Question: What is the reading of the measurement in the image?
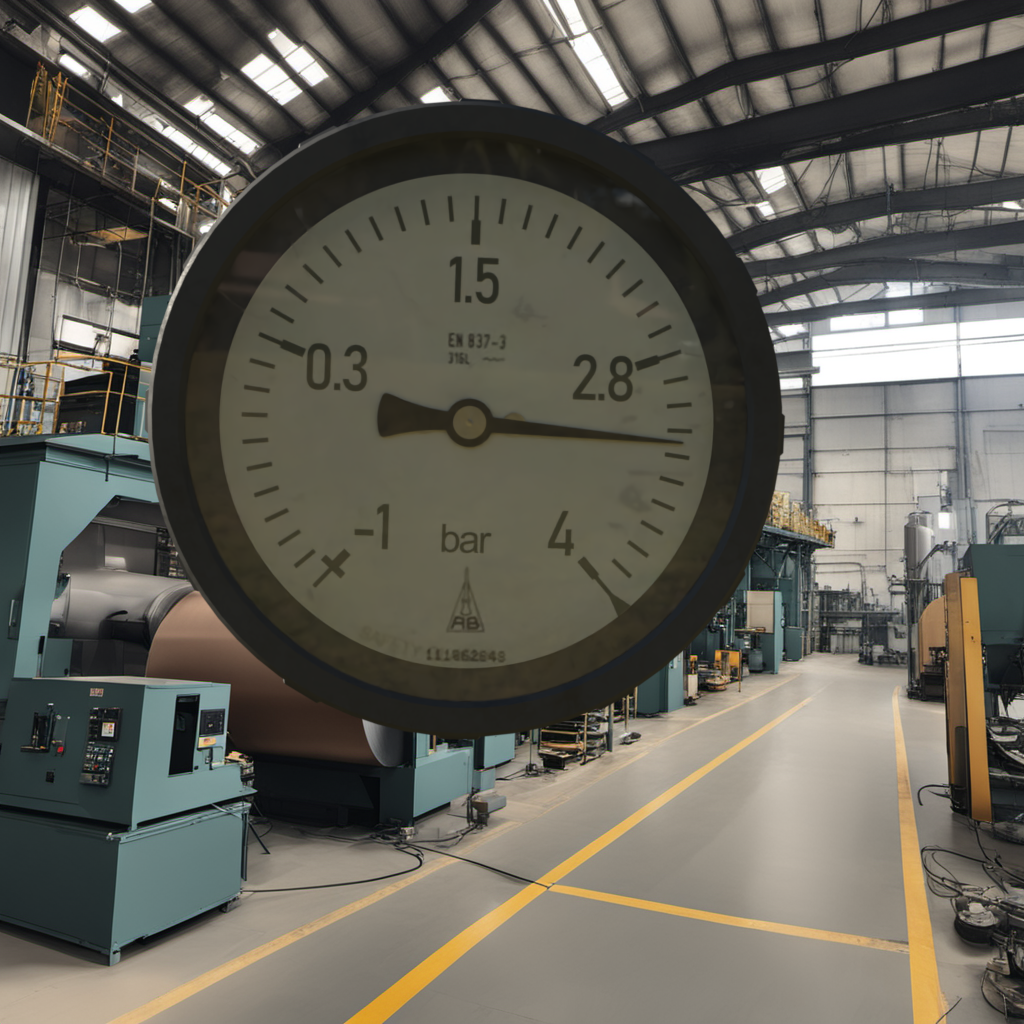
Answer: The result is 3.23
Question: What is the value range of this measurement?
Answer: The range is from -1 to 4
Question: What is the minimum and maximum value range of the measurement in the image?
Answer: The minimum value is -1 and the maximum value is 4